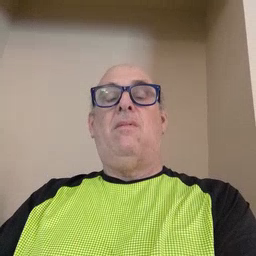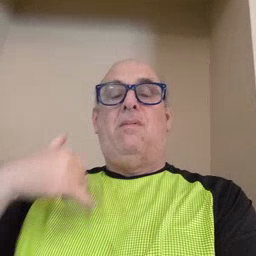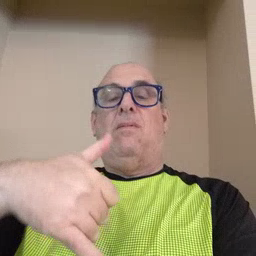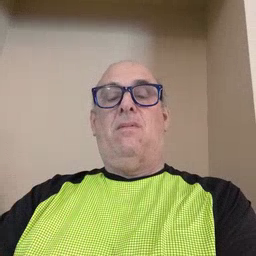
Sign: jacket